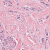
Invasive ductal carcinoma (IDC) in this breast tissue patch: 1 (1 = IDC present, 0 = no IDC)